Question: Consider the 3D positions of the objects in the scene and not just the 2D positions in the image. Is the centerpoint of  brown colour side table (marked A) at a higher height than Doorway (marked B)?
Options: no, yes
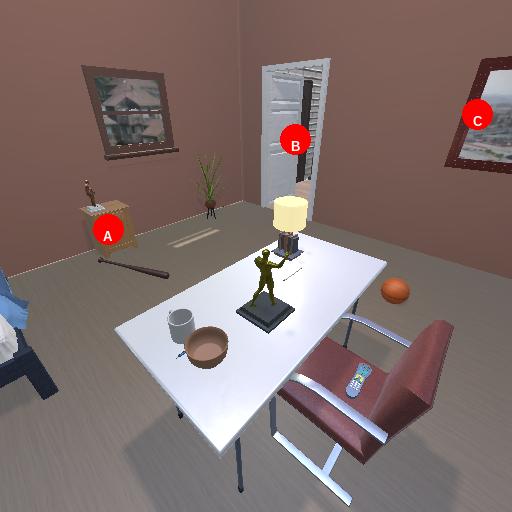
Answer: no